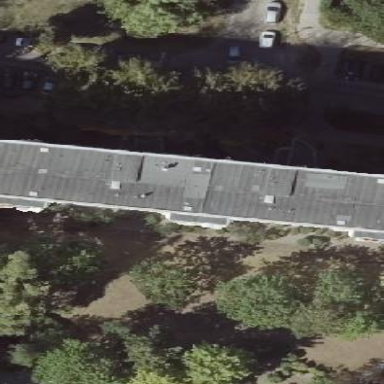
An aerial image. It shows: Apartment building with flat roof.